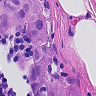
Metastatic tissue present: yes